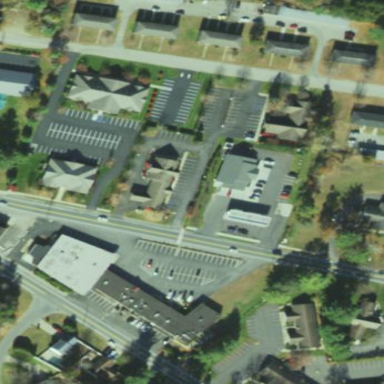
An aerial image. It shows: Retail area.